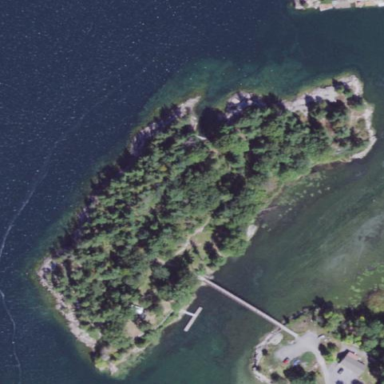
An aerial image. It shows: Islet.